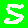
Digit: 5